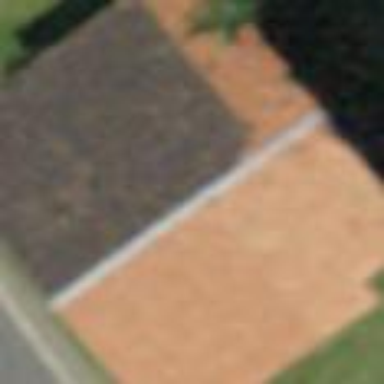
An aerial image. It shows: Rural barn.